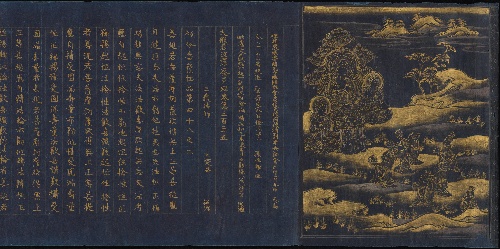
Title: 大般若経（中尊寺経）|Great Wisdom Sutra (Daihannya-kyō) from the Chūsonji Temple Sutra Collection (Chūsonji-kyō)
Date: ca. 1175
Object type: Handscroll
Classification: Paintings
Medium: Handscroll; gold and silver on indigo-dyed paper
Culture: Japan
Period: Heian period (794–1185)
Dimensions: 10 1/16 in. x 24 ft. 5 13/16 in. (25.6 x 746.3 cm)
Department: Asian Art
Credit line: The Harry G. C. Packard Collection of Asian Art, Gift of Harry G. C. Packard, and Purchase, Fletcher, Rogers, Harris Brisbane Dick, and Louis V. Bell Funds, Joseph Pulitzer Bequest, and The Annenberg Fund Inc. Gift, 1975
Accession year: 1975
Repository: Metropolitan Museum of Art, New York, NY
Tags: Bodhisattvas|Buddhism|Buddha